Aerial crown-view tile of a tropical tree (Barro Colorado Island, Panama), acquired 20240716:
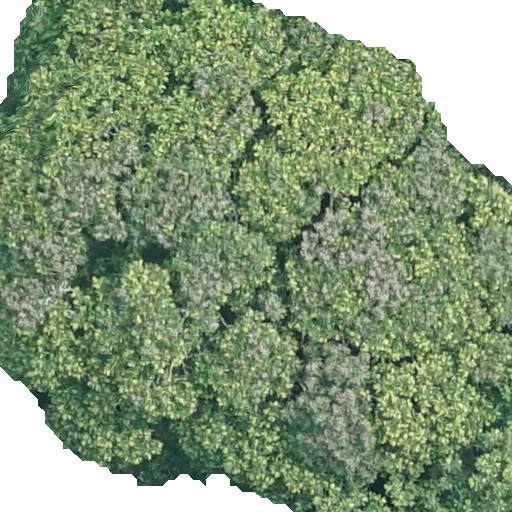
Species: Dipteryx oleifera
GBIF accepted scientific name: Dipteryx oleifera
Crown area: 418.158 m²